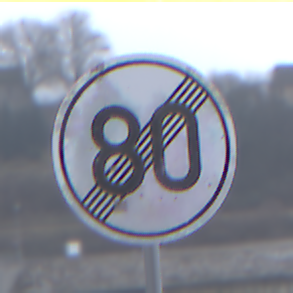
Verkehrszeichen: EndeGeschwindigkeit80
Umgebung: Outdoor, Suburban
Tageszeit: MorningAfternoon
Wetter: Overcast
Licht: Natural
Jahreszeit: NotSpecified
Kontrast: LowContrast